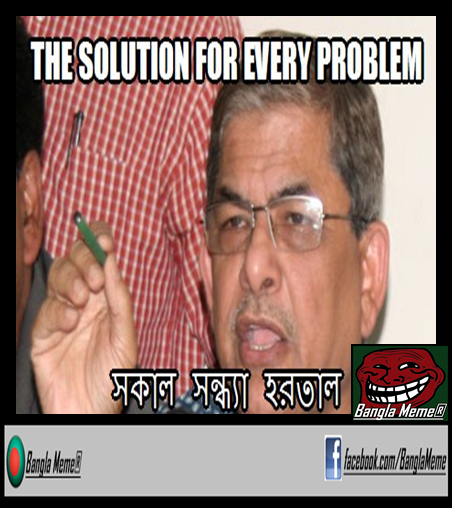
Caption: THE SOLUTION  FOR EVERY  PROBLEM     সকাল সন্ধ্যা হরতাল
Label: hate